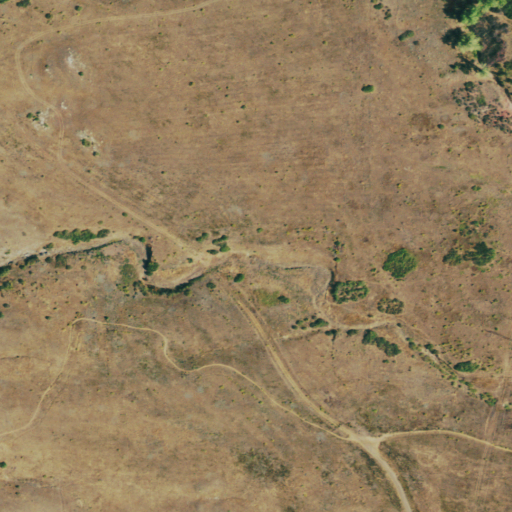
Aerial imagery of valley in Colorado named Rattlesnake Gulch containing grassland, shrub, and woody wetlands